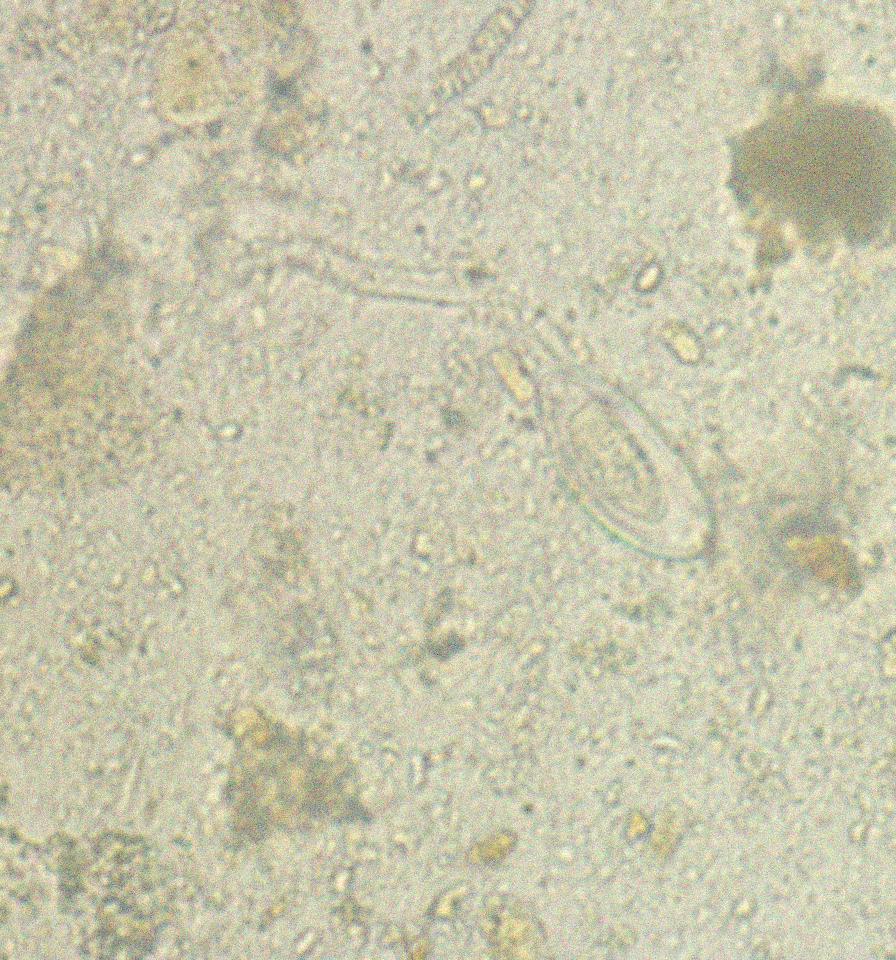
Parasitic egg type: Enterobius vermicularis